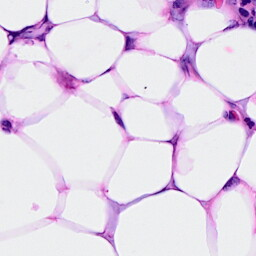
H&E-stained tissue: Breast